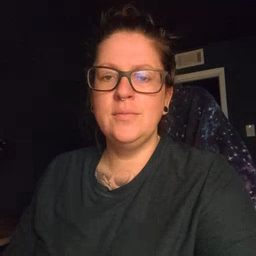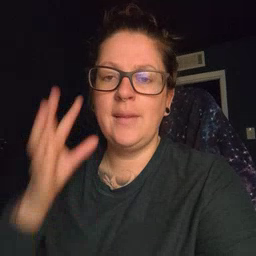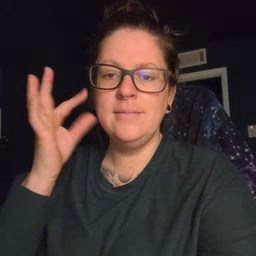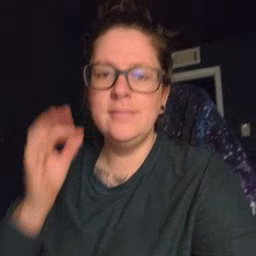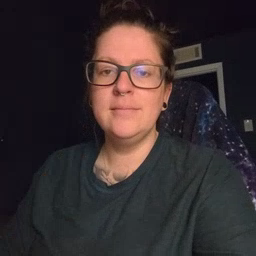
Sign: cat